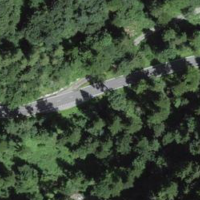
EUNIS habitat code: 43
Species observed at this site:
Dolycoris baccarum
Eristalis tenax
Episyrphus balteatus